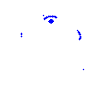
Particle: pion